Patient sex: M
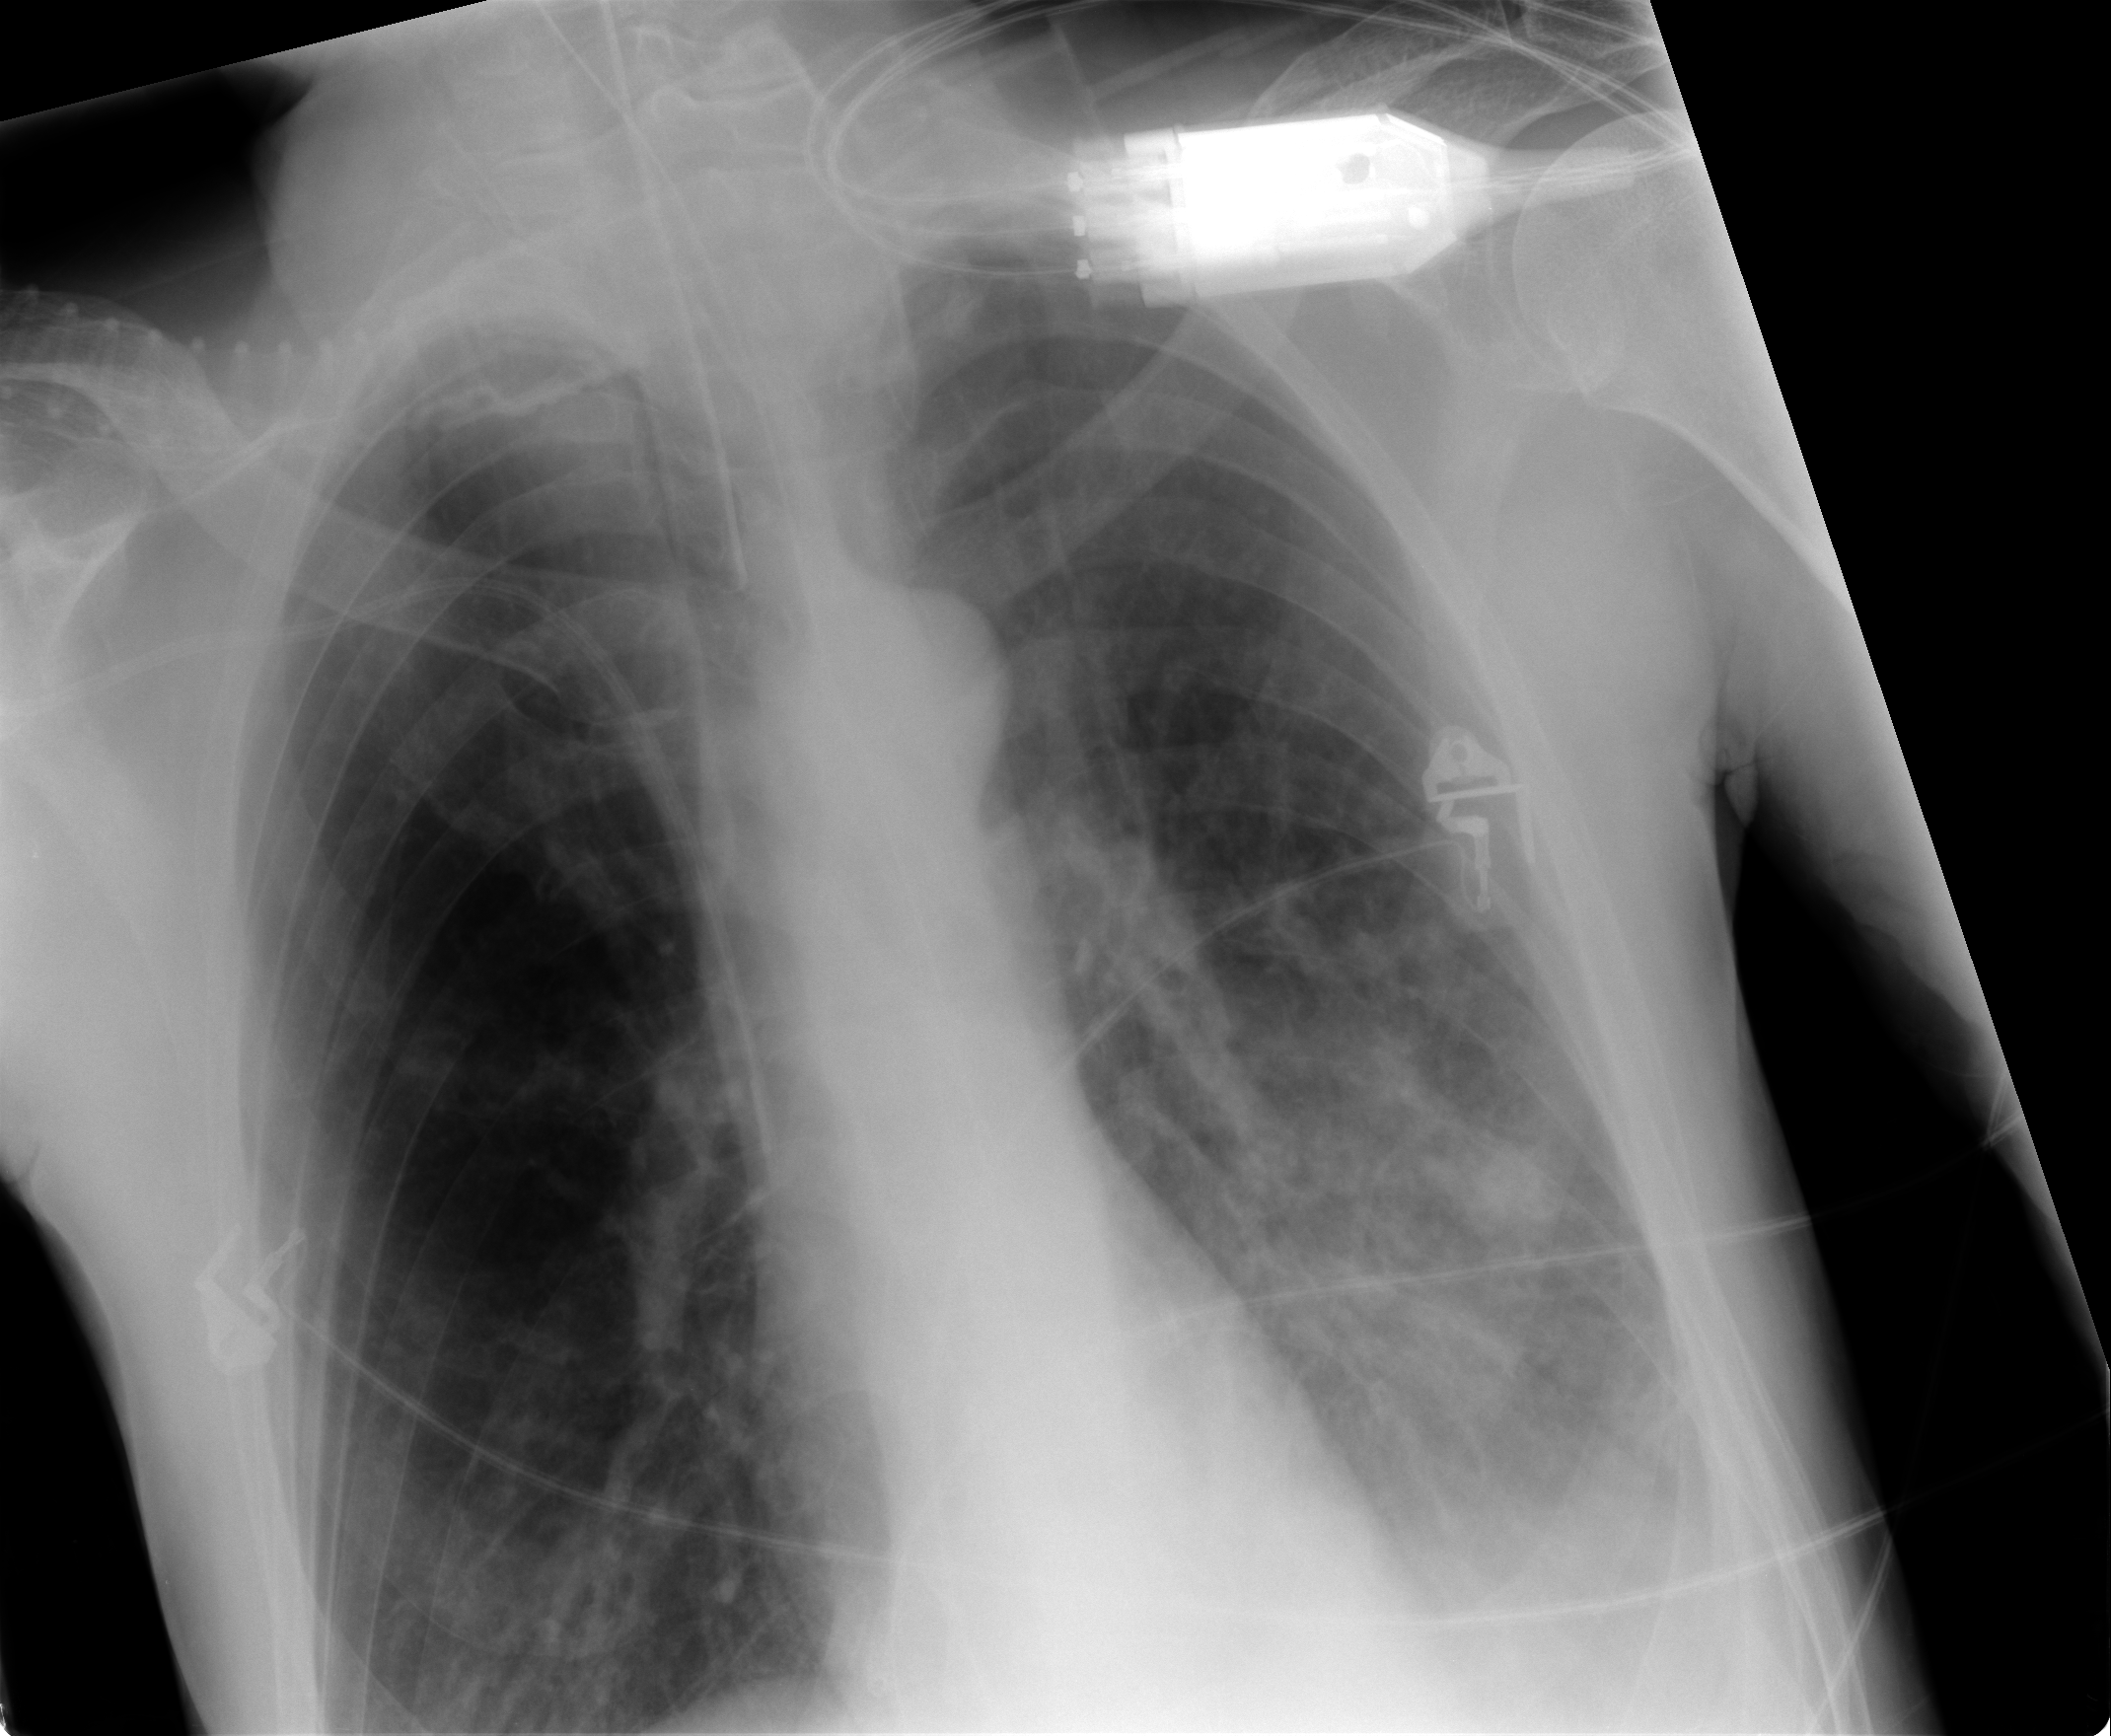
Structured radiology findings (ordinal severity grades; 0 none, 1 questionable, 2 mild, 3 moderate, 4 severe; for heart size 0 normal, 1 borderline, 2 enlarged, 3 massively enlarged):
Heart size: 0
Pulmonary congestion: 0
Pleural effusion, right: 0
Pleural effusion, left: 2
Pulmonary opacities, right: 0
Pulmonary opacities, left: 2
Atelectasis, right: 2
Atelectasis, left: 2